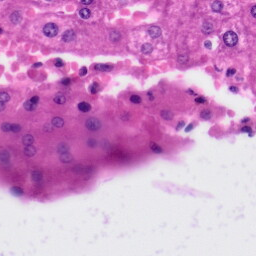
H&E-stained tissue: Liver